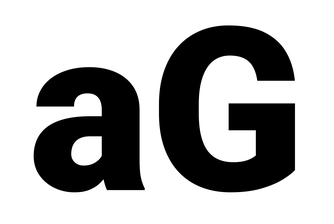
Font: Roboto_Black